Question: I have a 'UILabel' that displays a string coming in from a web service. It seems to be properly displaying some unicode characters, but not all. The string comes from the web service in a JSON object as follows:
'" Special Chars"'
This is displayed in the 'UILabel' like so:

Clearly, it's displaying the '' character just fine but not the '' character. The font is 'Helvetica Neue'--the system font.
Am I doing something wrong or is this a bug in iOS and/or the font?
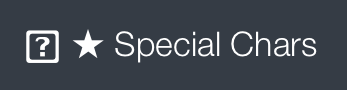
Answer: This seems to be purely a font issue. The character U+2605 BLACK STAR "" is relatively common in fonts, so it is probably taken from a system font or a fallback font. The character U+2B51 BLACK SMALL STAR "" is relatively rare; it was added in Unicode 5.1, i.e. rather recently (in the character code world, that is). According to <URL>. Well, it seems that you can add Asana Math and Universalia to the list; still rather limited.